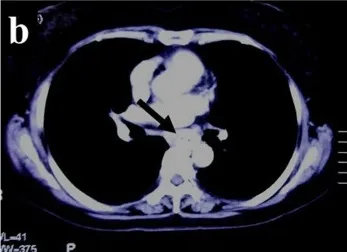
A, b: A CT scan revealed the upper mediastinal lymph node swelling and thickening of the esophageal wall.
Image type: radiology (ct)